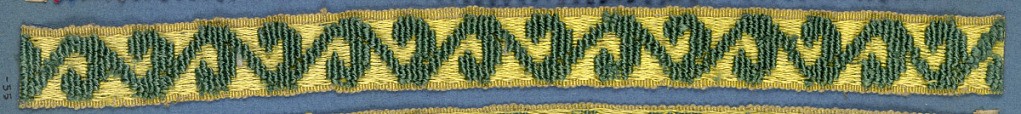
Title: Trimming
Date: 19th century
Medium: silk Technique: uncut supplementary warp pile in a satin foundation
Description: Green and yellow trimming fragment in a design of a serpentine stem with leaves.